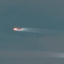
Land use / land cover class: SeaLake